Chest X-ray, PA view. Patient: 67 years old, sex F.
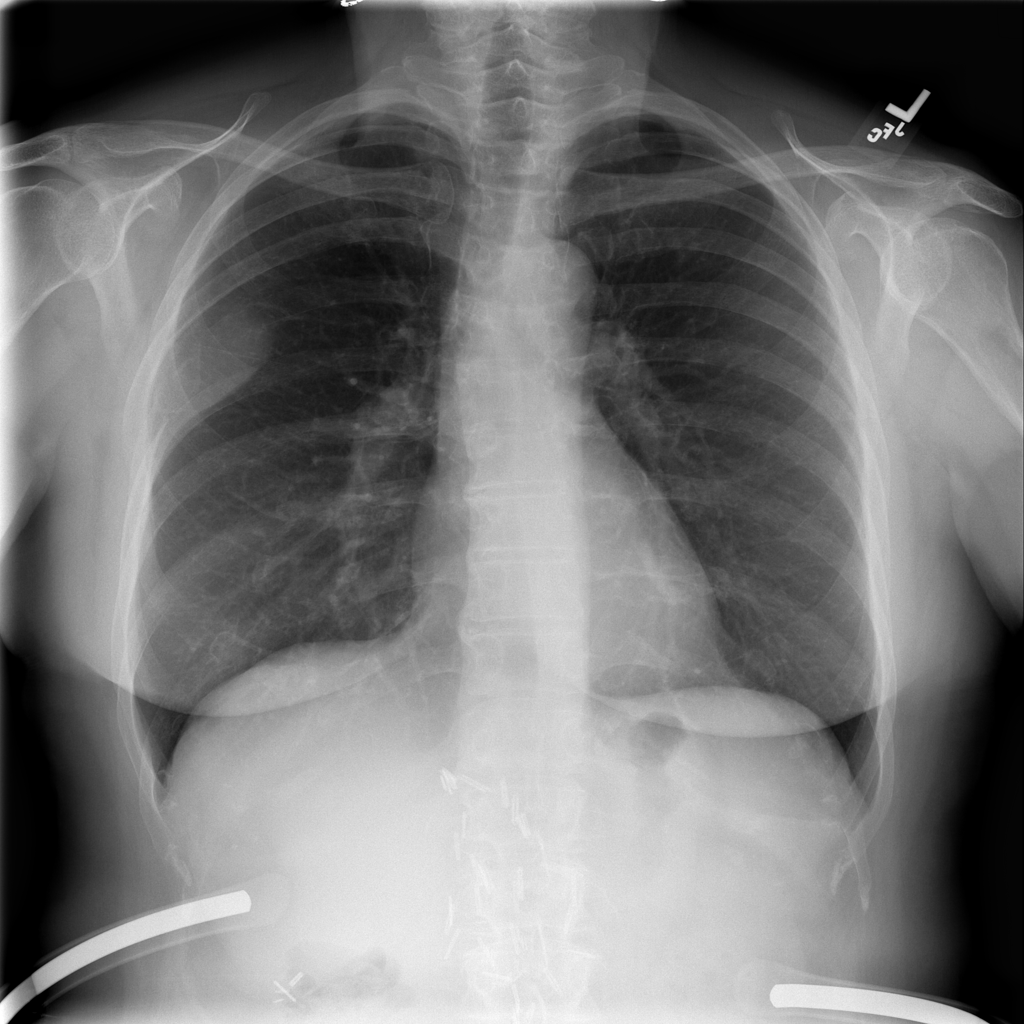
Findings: No Finding